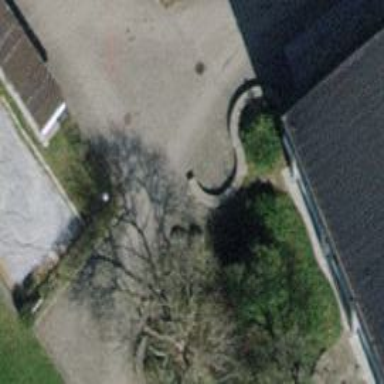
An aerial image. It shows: Path made of paving stones.